Question: I have a horizontal list (for a nav bar) and i want an individual list item to be multilined. I tried using a '<br />' but that causes the entire list to skip a line
Here's what i got for html :
'''
<ul class="nav_list">
<li><a href="#">Home<a></li>
<li><a href="#">Bar/Bat Mitzvah<br />Tutoring<a></li>
<li><a href="#">Early <br />Childhood<a></li>
<li><a href="#">Home<a></li>
<li><a href="#">Home<a></li>
</ul>
'''
and css:
'''
.nav_list {
float:right;
height:30px;
margin-top:55px;
width:510px;
}
.nav_list li {
display:inline;
list-style-type:none;
}
.nav_list li a {
font-size:18px;
font-family: arial;
color:#b64366;
text-decoration:none;
padding:4px 4px 5px 10px;
background-image:url('../images/nav_divider.png');
background-repeat:no-repeat;
background-position:right;
font-weight:bold;
cursor:pointer;
}
'''
And this is what it should look like (photoshop):

Any suggestions?
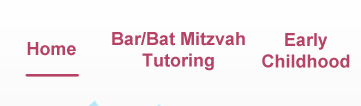
Answer: Here is your solution: <URL>
The Html had some errors, like the 'a' tag wasn't ended correctly '/a'.
'br /' works fine, you just have to add float:left to '.nav_list li'
Also I think you should apply padding to 'li' instead of 'a'.
Is this correct?